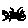
Label: bird